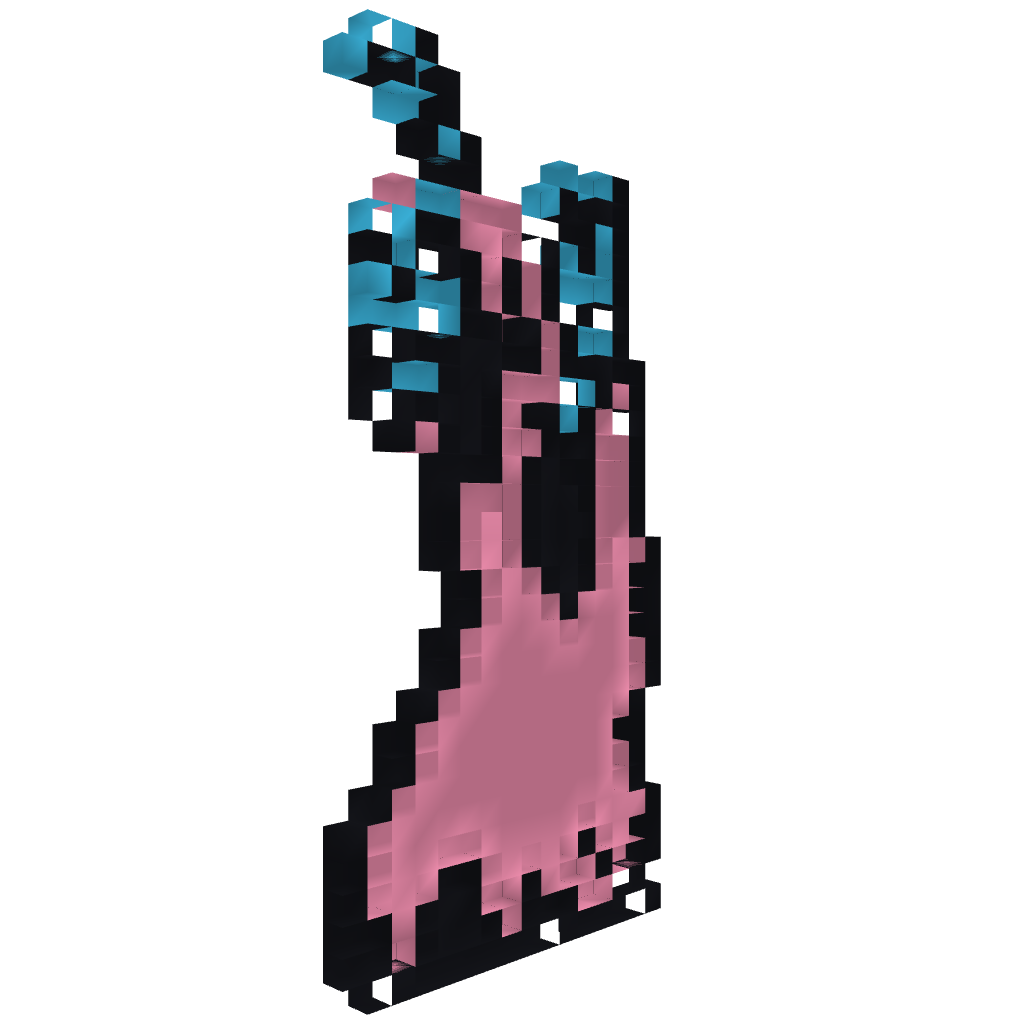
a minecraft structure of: Zombie from Castlevania